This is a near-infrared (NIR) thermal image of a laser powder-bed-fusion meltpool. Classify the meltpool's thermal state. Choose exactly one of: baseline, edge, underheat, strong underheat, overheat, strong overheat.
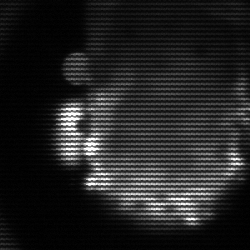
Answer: baseline